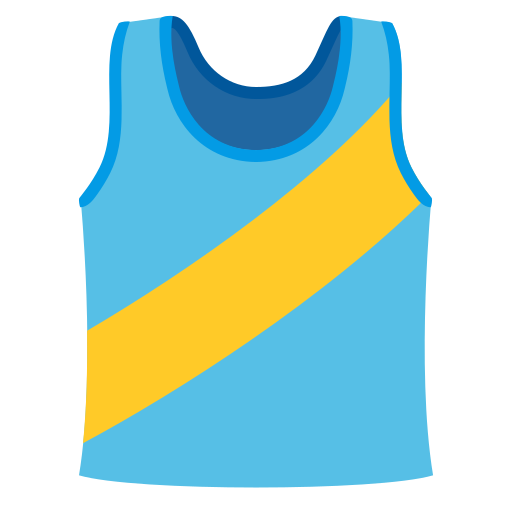
Emoji: 🎽